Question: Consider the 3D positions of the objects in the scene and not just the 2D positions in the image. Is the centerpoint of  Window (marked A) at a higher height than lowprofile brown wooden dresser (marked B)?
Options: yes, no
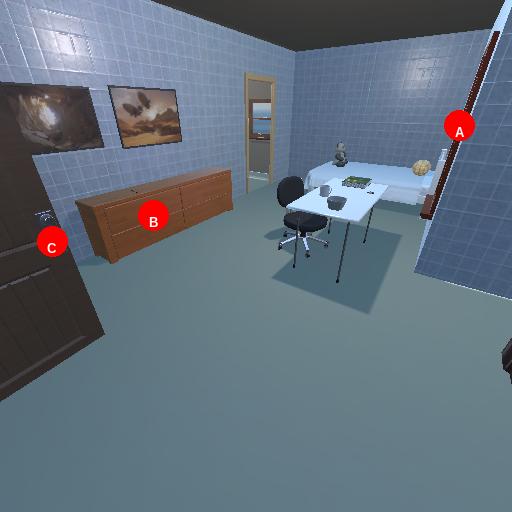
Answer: yes